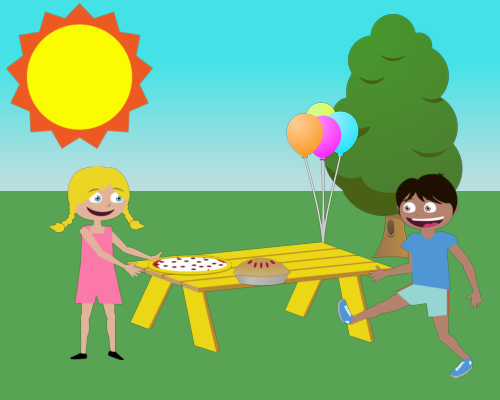
in the right there is a sun fluffy tree in the center a yellow bench with a pizza and pie on it with balloons  there is a happy girl picking up the pie  to the right is a happy boy walking